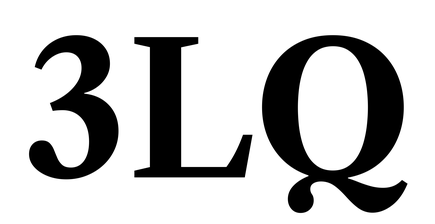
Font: LibreCaslonText_Bold